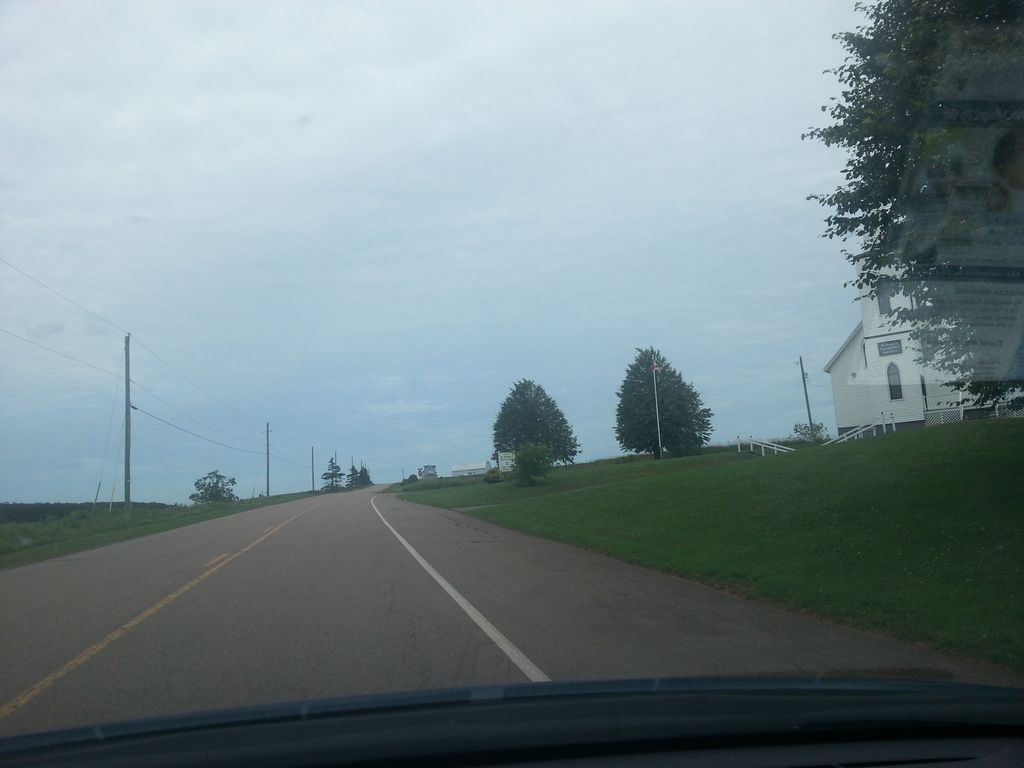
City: charlottetown